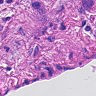
Metastatic tissue present: yes